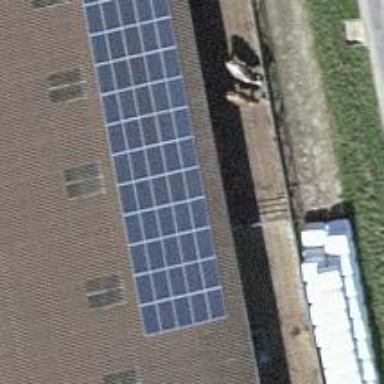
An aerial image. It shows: Solar photovoltaic panel generator.